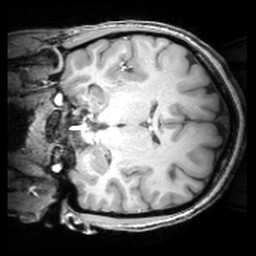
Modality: T1w
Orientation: coronal
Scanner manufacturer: siemens
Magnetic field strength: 3 T
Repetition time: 1.81 s
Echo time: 0.00345 s